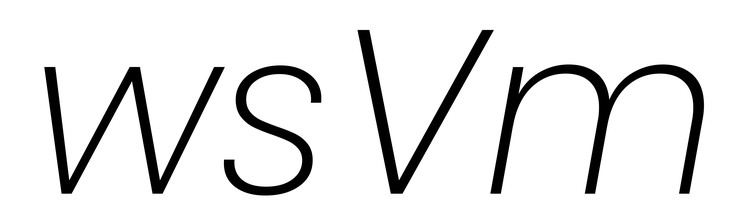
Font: Poppins-ExtraLightItalic